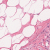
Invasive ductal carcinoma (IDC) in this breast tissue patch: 0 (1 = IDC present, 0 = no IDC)